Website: walmart
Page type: receipt
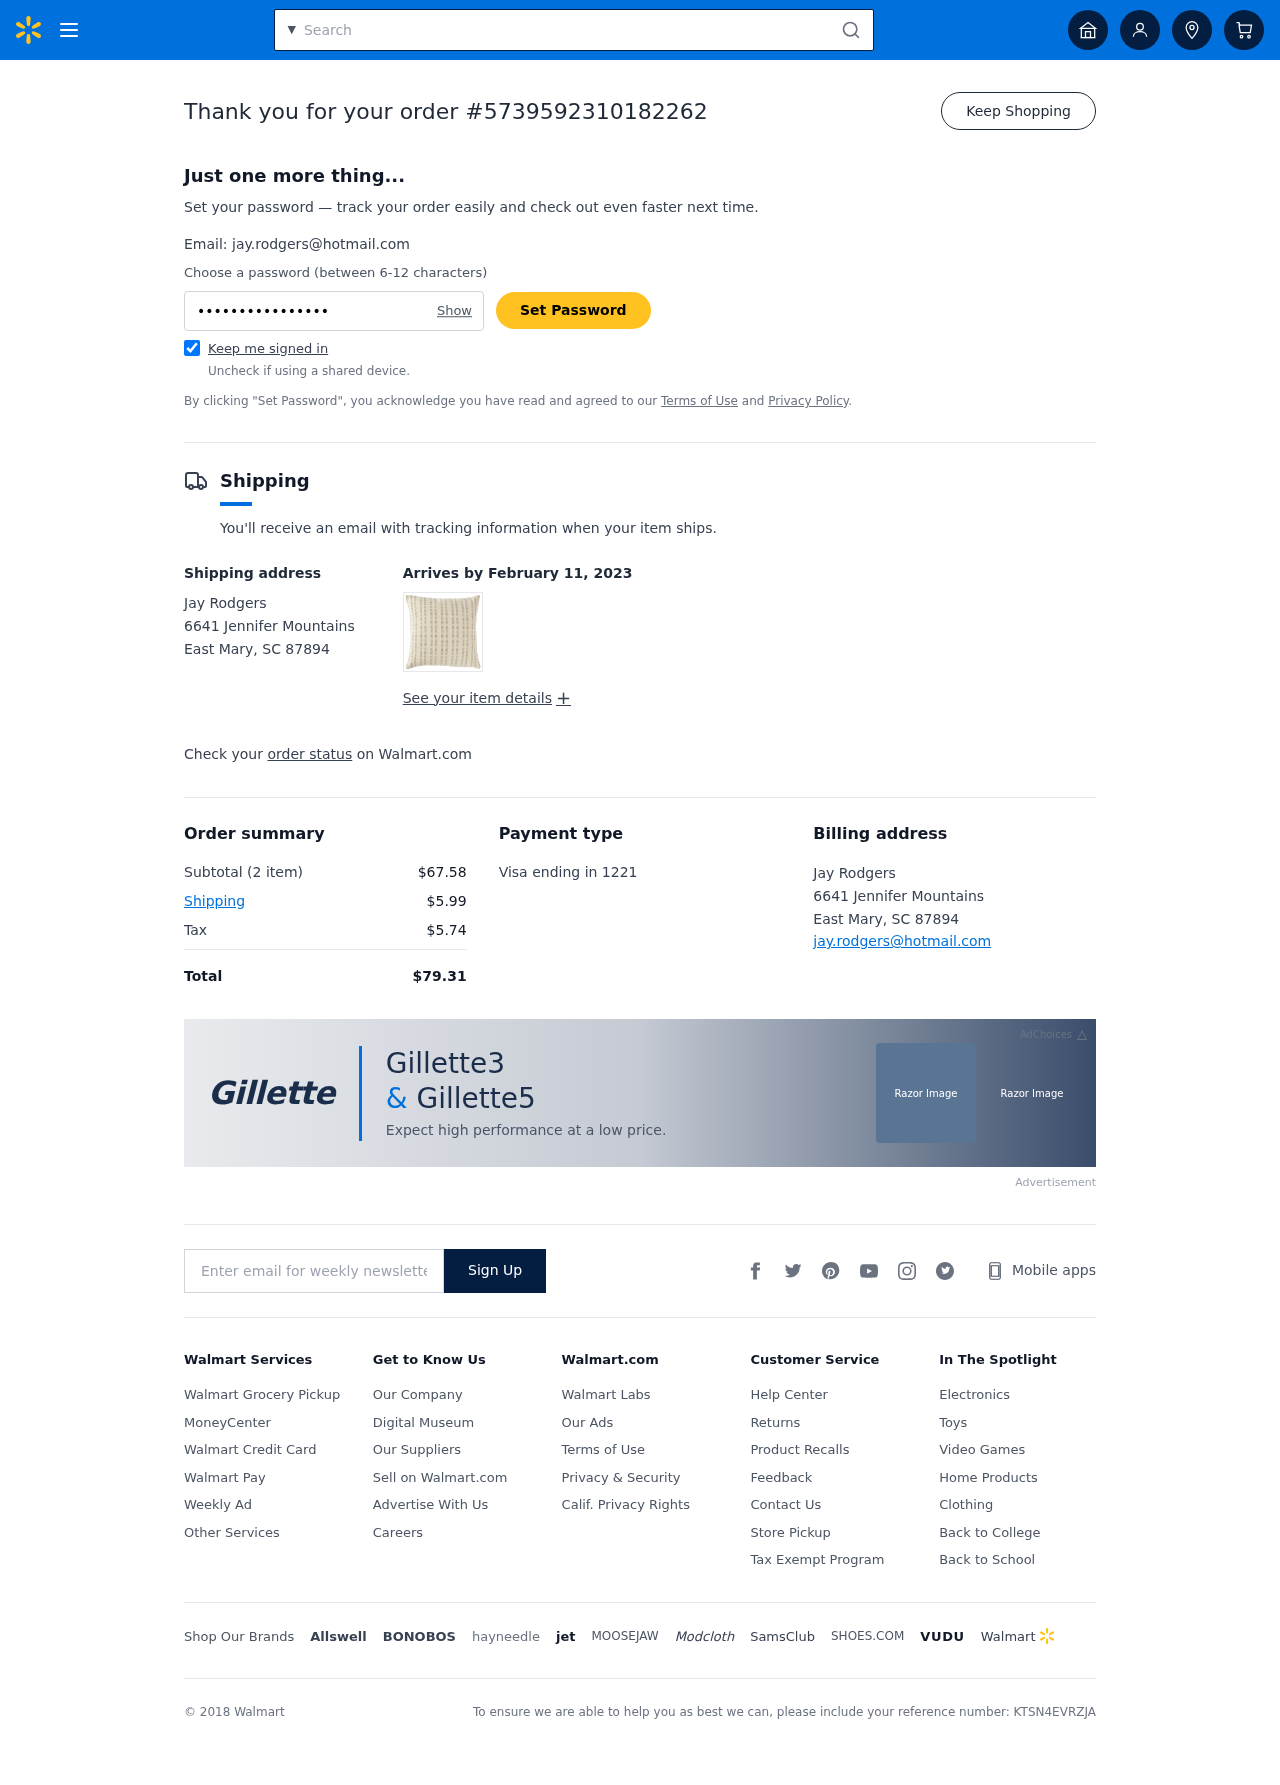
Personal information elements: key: PII_CARD_LAST4
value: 1221
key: PII_CARD_TYPE
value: Visa
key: PII_CITY_STATE_ZIP
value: East Mary, SC 87894
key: PII_EMAIL
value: jay.rodgers@hotmail.com
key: PII_FULLNAME
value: Jay Rodgers
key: PII_STREET
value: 6641 Jennifer Mountains
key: PII_FULLNAME2
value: Jay Rodgers
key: PII_CITY
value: East Mary
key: PII_STATE_ABBR
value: SC
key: PII_POSTCODE
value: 87894
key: PII_POSTCODE_FULL
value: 87894
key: PII_CITY_STATE
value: East Mary, SC
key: PII_POSTCODE_NUMERIC
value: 87894
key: PII_EMAIL2
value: jay.rodgers@hotmail.com
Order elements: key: ORDER_ID
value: #5739592310182262
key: ORDER_DELIVERY_DATE
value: February 11, 2023
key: ORDER_NUM_ITEMS
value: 2 item
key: ORDER_SUBTOTAL
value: $67.58
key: ORDER_SHIPPING_COST
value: $5.99
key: ORDER_TAX
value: $5.74
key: ORDER_TOTAL
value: $79.31
Search elements: key: HEADER_SEARCH
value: Search